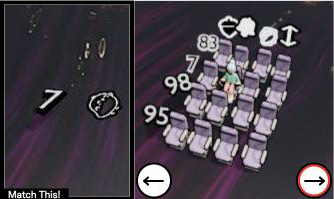
Task: seats
Answer: no